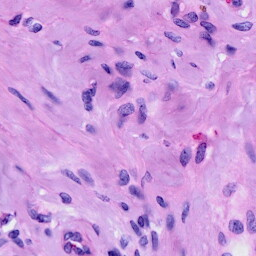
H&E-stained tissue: Cervix